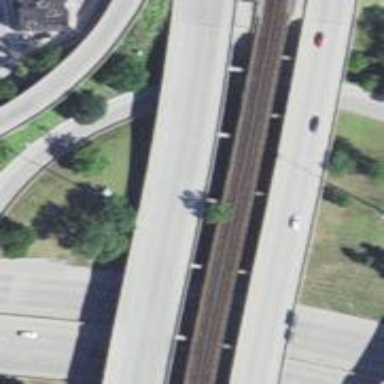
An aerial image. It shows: Bridge with electrified rails.